The image folds the raw vibration samples of a bearing signal into a 2-D grayscale square (signal-to-image encoding). Determine the bearing's health state. Answer with exactly one of: normal, inner_race, outer_race, ball.
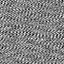
Answer: outer_race